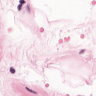
Metastatic tissue present: no